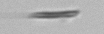
Label: fiber